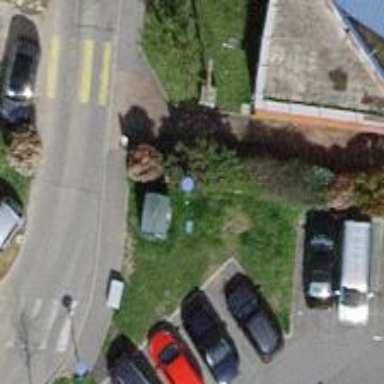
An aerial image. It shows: Blue pole.